Question: I'm trying to set the customview of my app and the layout i made does not fill the entire actionbar.
I've tried so many style settings but none has worked for me.
here's my code in activity
'''
View view = getLayoutInflater().inflate(R.layout.actionbar_customized_home, null);
getSupportActionBar().setDisplayShowCustomEnabled(true);
getSupportActionBar().setCustomView(view);
'''
here's the layout placed set as view
'''
<RelativeLayout xmlns:android="http://schemas.android.com/apk/res/android"
android:layout_width="wrap_content"
android:layout_height="wrap_content"
android:background="@color/actionbar_color"
>
<ImageView
android:layout_width="wrap_content"
android:layout_height="25dp"
android:layout_centerInParent="true"
android:scaleType="fitCenter"
android:src="@drawable/logo"/>
</RelativeLayout>
'''

Even the background of the menu items like the navdrawer how can I make my customview as background color?
I really appreciate the help
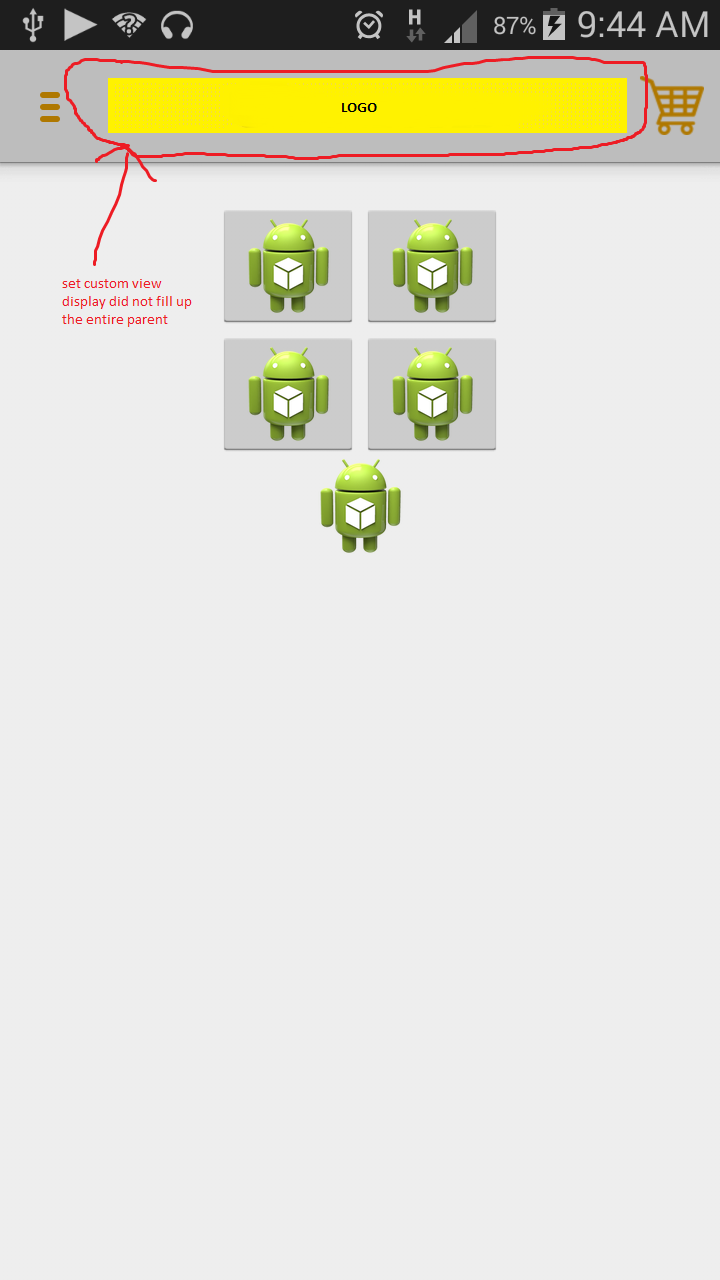
Answer: Set your main container to this:
'''
<RelativeLayout xmlns:android="http://schemas.android.com/apk/res/android"
android:layout_width="fill_parent"
android:layout_height="match_parent"
android:layout_gravity="fill_horizontal"
android:background="@color/actionbar_color"
>
<ImageView
android:layout_width="wrap_content"
android:layout_height="25dp"
android:layout_centerInParent="true"
android:scaleType="fitCenter"
android:src="@drawable/logo"/>
</RelativeLayout>
'''
The important part is the 'android:layout_gravity="fill_horizontal' that should solve your problem.
if that did not work try doing this:
'''
View view = getLayoutInflater().inflate(R.layout.actionbar_customized_home, null);
LayoutParams layout = new LayoutParams(LayoutParams.FILL_PARENT, LayoutParams.FILL_PARENT);
getSupportActionBar().setCustomView(view, layout);
'''